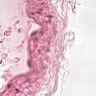
Metastatic tissue present: no